A bearing vibration time series has been folded into this square grayscale image, one row per segment of consecutive samples. Based on the visible evidence, which condition applies: normal, inner_race, outer_race, ball?
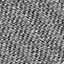
Answer: outer_race